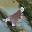
Label: 4